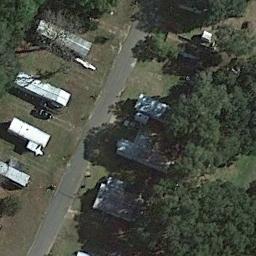
Label: residential